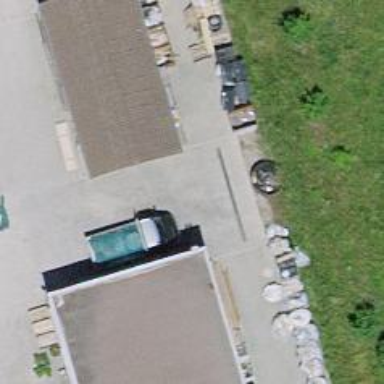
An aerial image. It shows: Shed building.